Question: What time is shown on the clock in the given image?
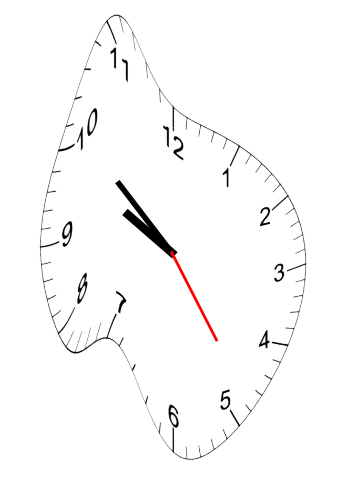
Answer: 09:51:24